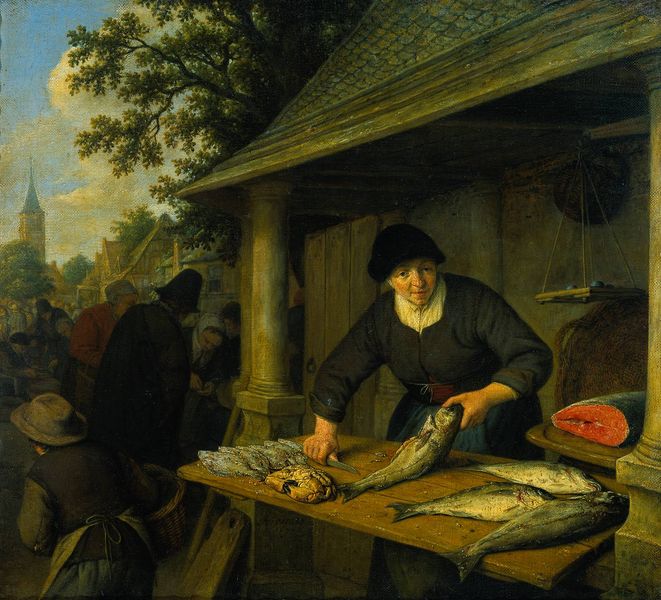
Titel: Das Fischweib
Künstler: Adriaen van Ostade
Standort: Amsterdam
Institution: Rijksmuseum
Schlagwörter: baum, blau, blätter, dunkel, gemälde, hand, himmel, laub, mann, schatten, weiß, wolken, bäume, frauen, gelb, grün, kirchturm, landschaft, menschen, ocker, stadt, äste, abend, braun, fenster, frau, grau, hell, hintergrund, holz, hut, hüte, kleid, licht, männer, orange, rücken, schwarz, strasse, szene, säule, säulen, tisch, blick, dach, gürtel, haus, rot, schloss, weg, wolke, menge, jacke, jung, kappe, mütze, mützen, tresen, arm, kragen, messer, silber, bildnis, holland, niederlande, portrait, porträt, öl, ast, horizont, häuser, morgen, natur, strauch, zweige, hütte, kirche, gold, realismus, händler, kind, wald, alltag, genre, schuppen, turm, turmspitze, kopfbedeckung, schürze, taille, sommer, ort, fischer, gewicht, dorf, dächer, ziegel, türe, laden, markt, arbeiter, figuren, häuse, kopftuch, korb, bretter, baumkrone, frühling, roh, courbet, theke, verkauf, verkäufer, waage, burg, brett, mäntel, stand, verkaufsstand, verkäuferin, genreszene, ölmalerei, lachs, fisch, gut, holzhütte, fachwerk, marktplatz, ausnehmen, bauernmarkt, baäume, bruegel, brueghel, entschuppen, fischbude, fische, fischerin, fischfrau, fischhändler, fischverkäufer, fischverkäuferin, fischverkäufering, forelle, getummel, gewichte, händlerin, innereien, kirchtur, kpftuch, krebs, krebse, käufe, käufer, marketenderin, marktfrau, marktstand, nauer, niderlande, realismua, salm, sttand, holzbretter, buden, markttag, bude, fischmarkt, filetieren, dorsch